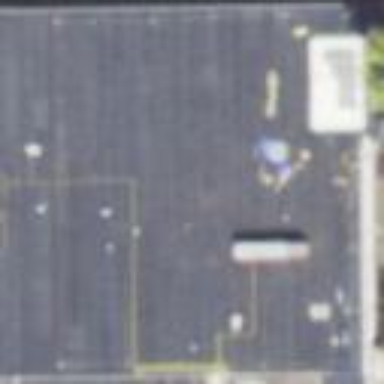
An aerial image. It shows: Supermarket located in building.